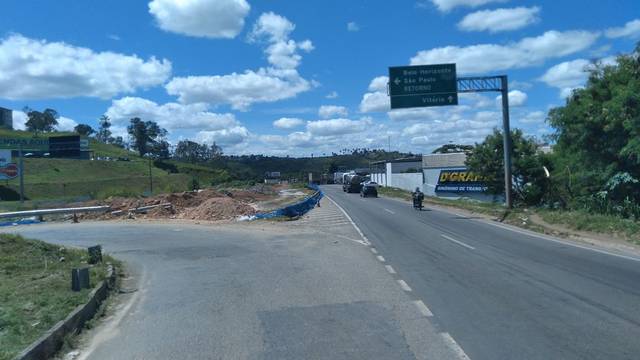
Region: Brazil
Coordinates: -19.845, -43.886